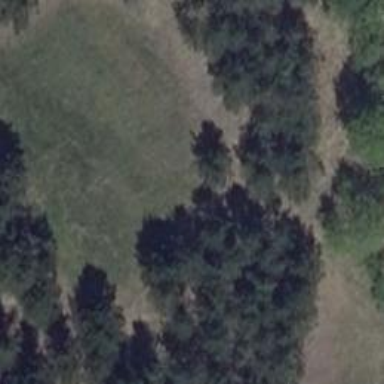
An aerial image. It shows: Grassy track with grade5 tracktype.